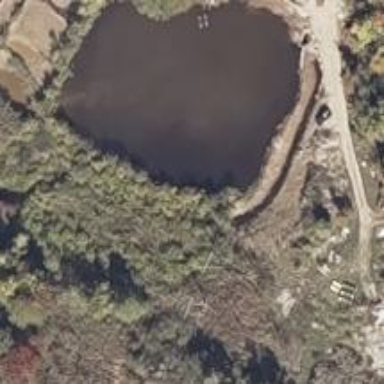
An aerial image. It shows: Pond surrounded by natural water.